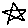
Label: star